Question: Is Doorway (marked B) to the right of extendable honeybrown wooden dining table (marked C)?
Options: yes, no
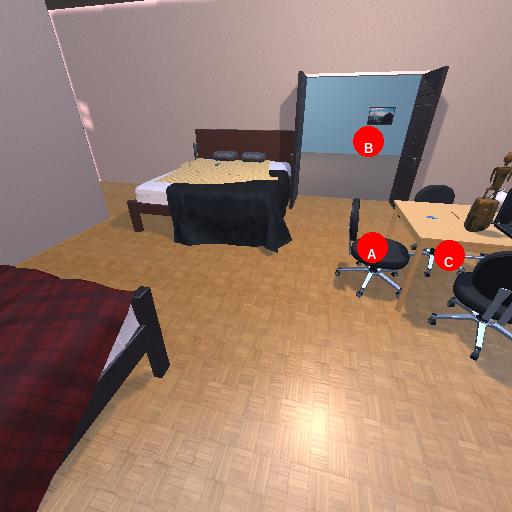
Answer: yes